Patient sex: M
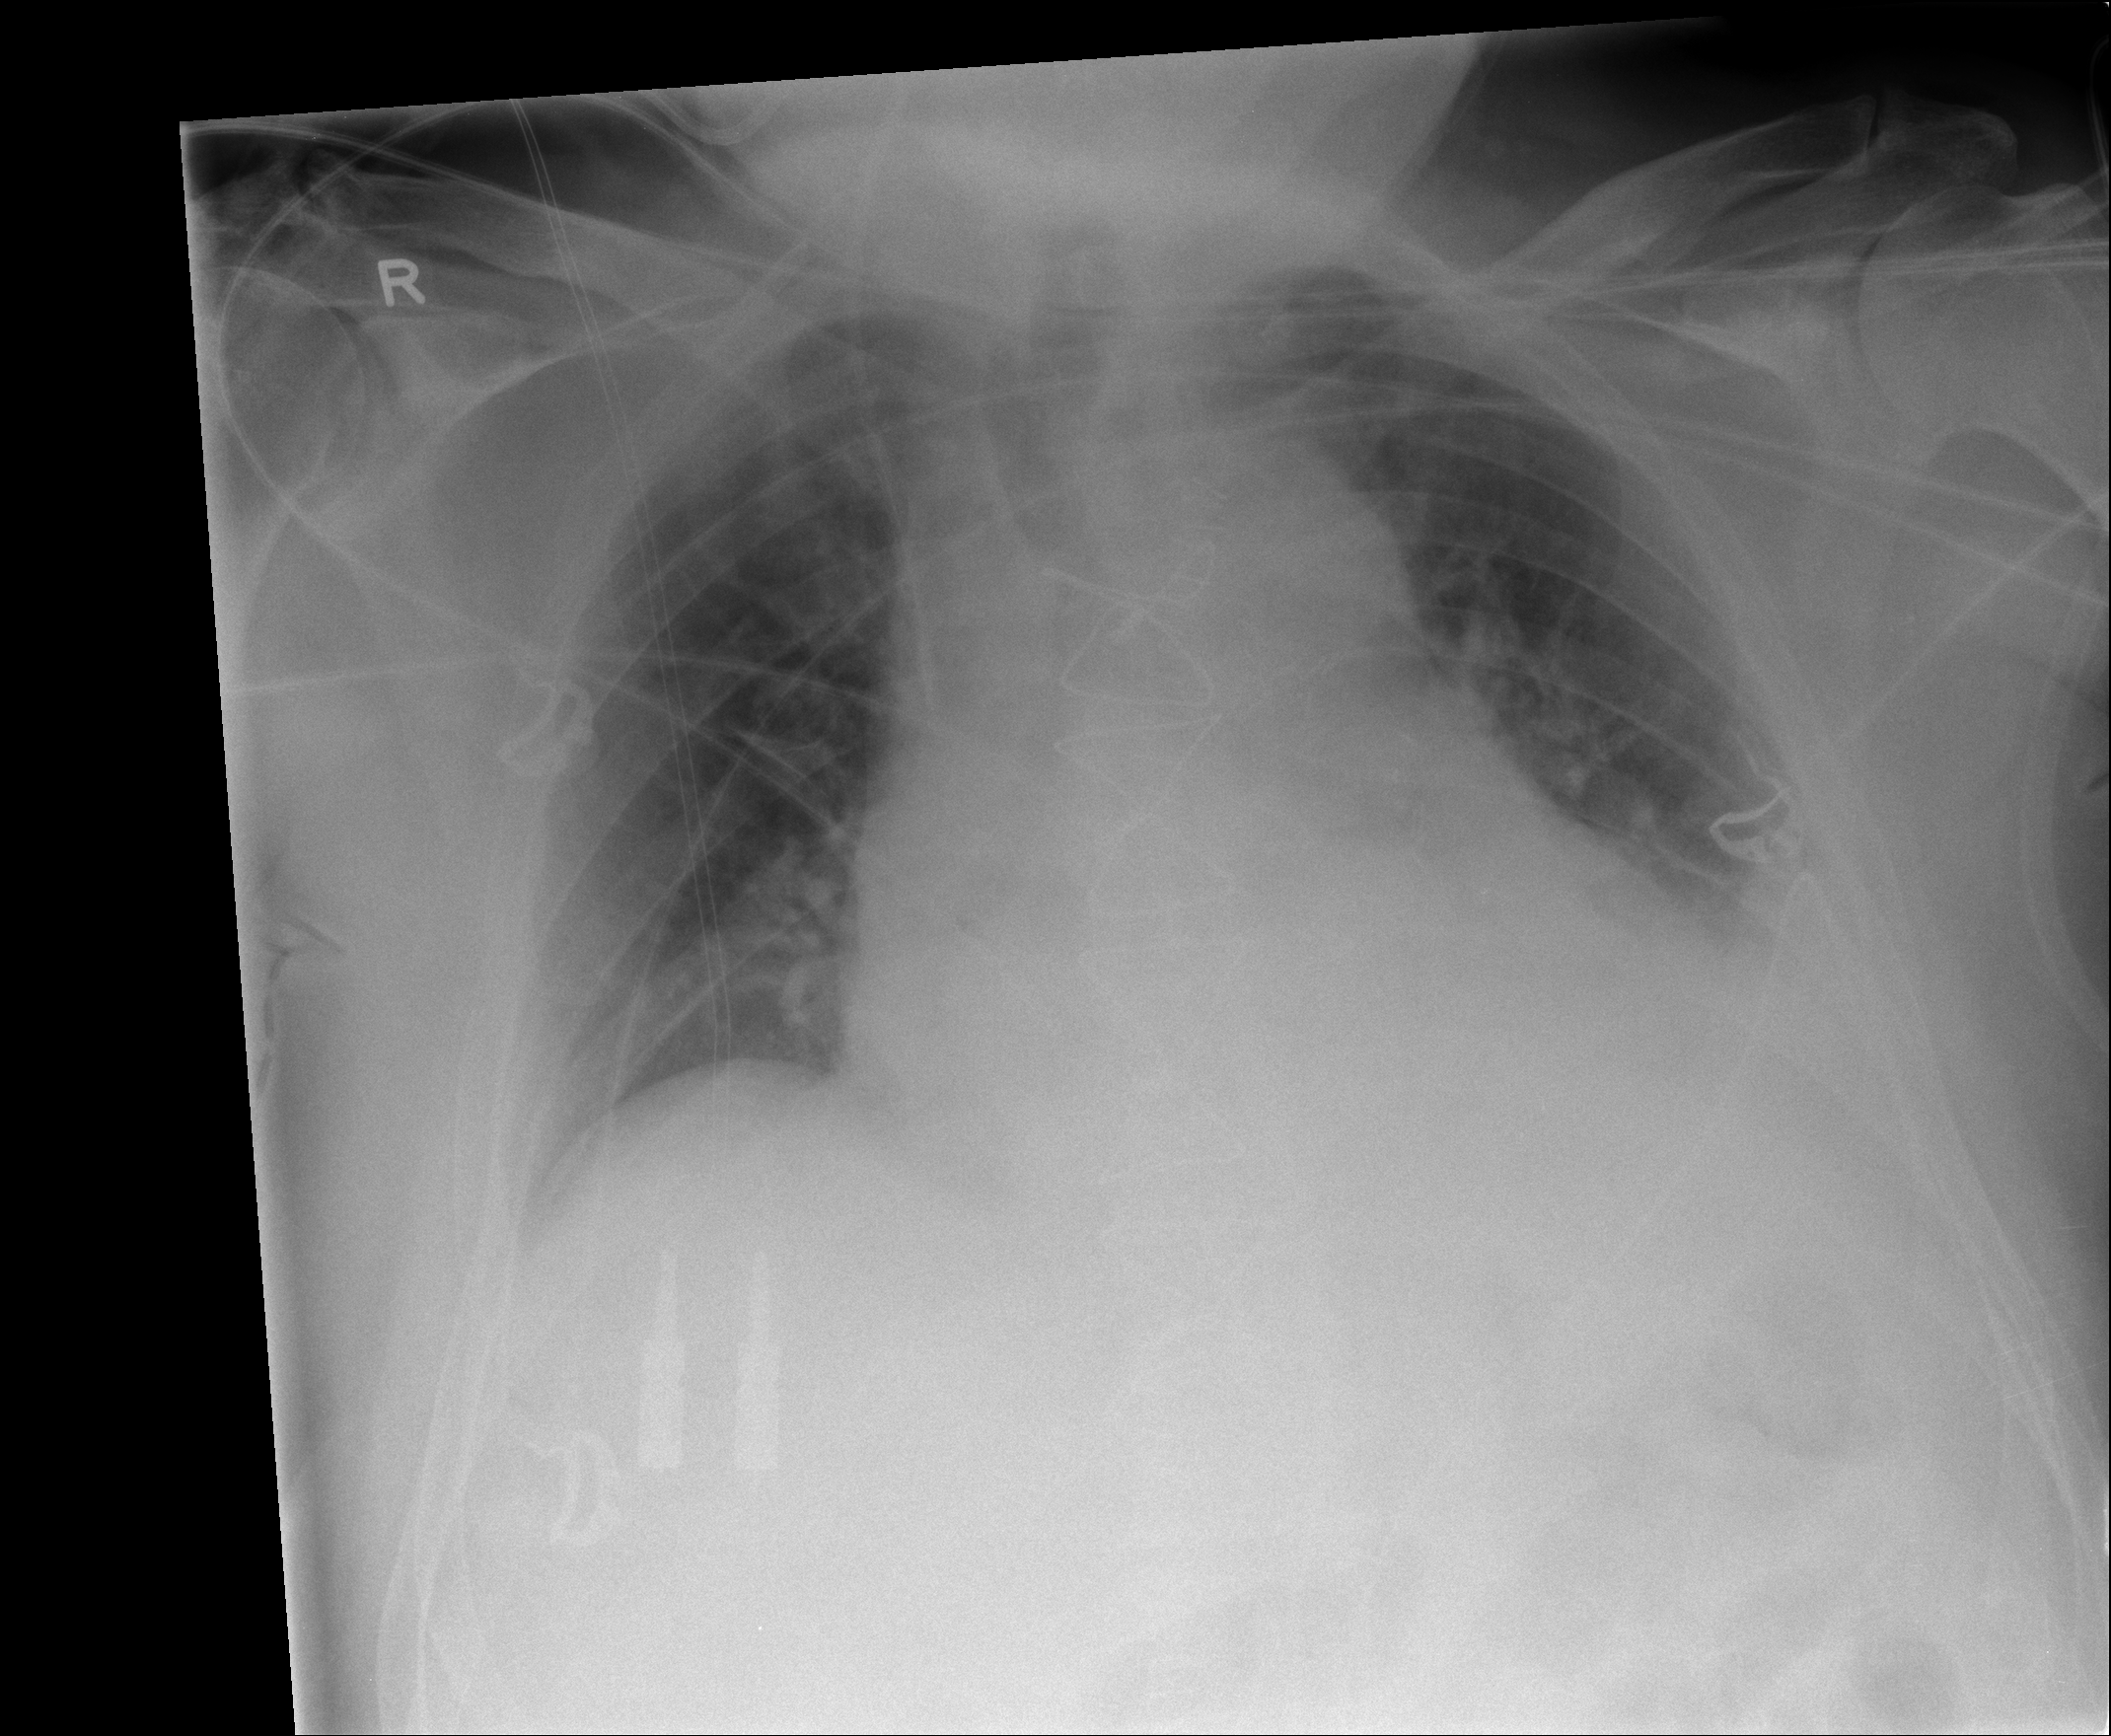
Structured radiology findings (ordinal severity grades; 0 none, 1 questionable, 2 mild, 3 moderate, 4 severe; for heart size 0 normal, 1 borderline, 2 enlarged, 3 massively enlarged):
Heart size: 2
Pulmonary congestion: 2
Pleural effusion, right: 0
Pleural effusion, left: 2
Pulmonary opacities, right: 0
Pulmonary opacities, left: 0
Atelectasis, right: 0
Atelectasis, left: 2